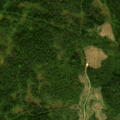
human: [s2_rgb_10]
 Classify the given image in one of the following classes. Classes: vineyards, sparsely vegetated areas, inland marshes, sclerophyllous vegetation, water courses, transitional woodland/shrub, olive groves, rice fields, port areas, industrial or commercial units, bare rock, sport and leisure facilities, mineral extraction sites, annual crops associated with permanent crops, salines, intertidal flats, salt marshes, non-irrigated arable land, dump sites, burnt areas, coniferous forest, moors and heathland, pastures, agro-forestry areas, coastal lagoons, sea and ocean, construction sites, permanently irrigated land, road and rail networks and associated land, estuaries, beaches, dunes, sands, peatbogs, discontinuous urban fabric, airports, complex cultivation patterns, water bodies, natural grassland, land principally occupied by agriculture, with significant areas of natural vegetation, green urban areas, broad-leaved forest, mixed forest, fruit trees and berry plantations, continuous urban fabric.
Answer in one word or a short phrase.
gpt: coniferous forest, transitional woodland/shrub